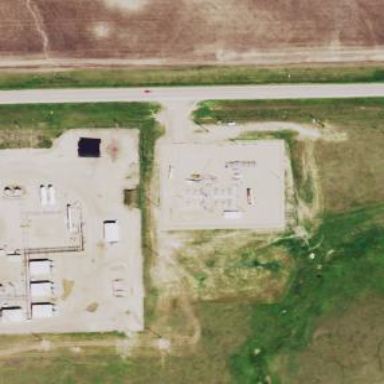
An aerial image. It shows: Transmission level substation.